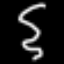
Label: squiggle